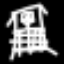
Label: bed